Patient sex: M
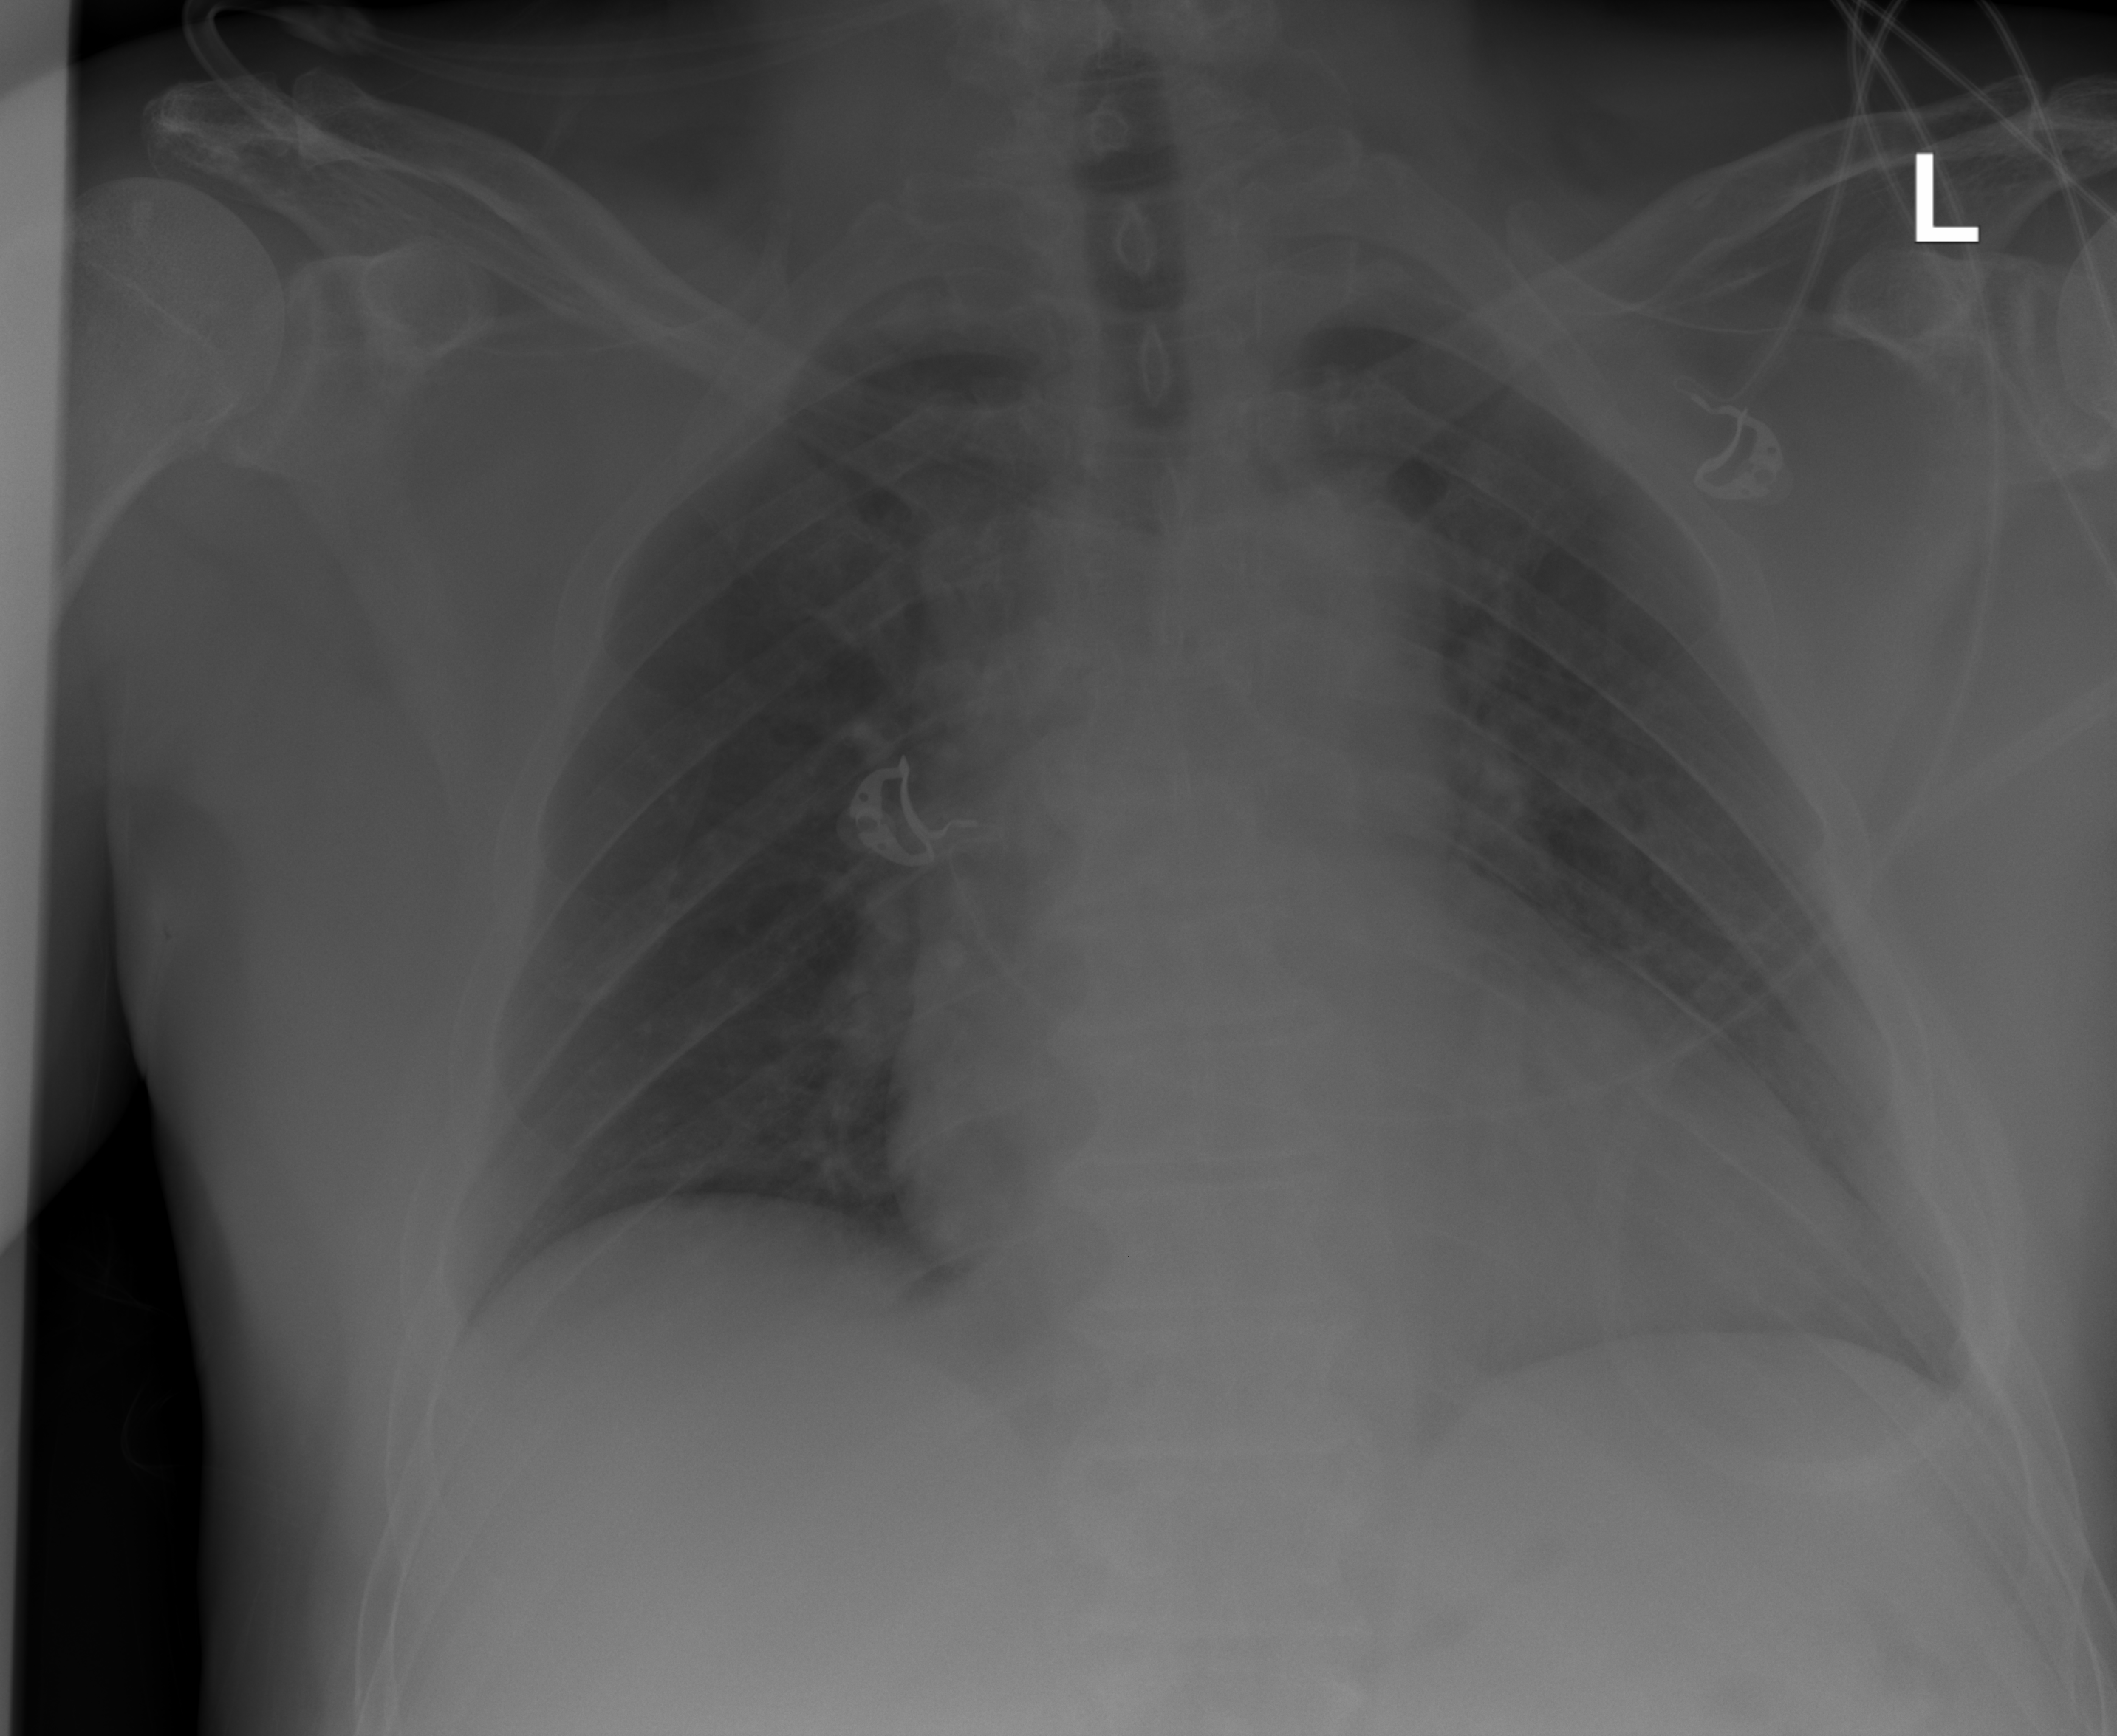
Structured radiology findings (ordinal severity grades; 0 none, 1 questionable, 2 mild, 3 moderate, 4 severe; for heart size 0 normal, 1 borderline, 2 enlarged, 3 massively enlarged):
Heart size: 2
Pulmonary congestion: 1
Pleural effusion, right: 0
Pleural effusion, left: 0
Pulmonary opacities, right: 0
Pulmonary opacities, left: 0
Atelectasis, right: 0
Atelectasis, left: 0